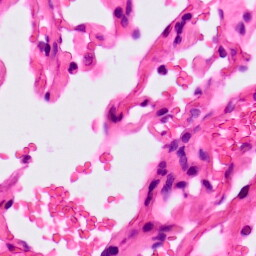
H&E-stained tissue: Lung